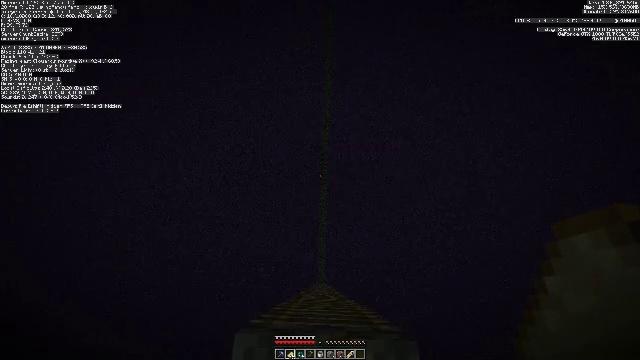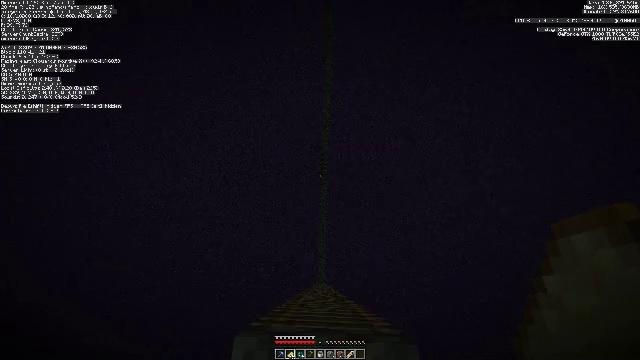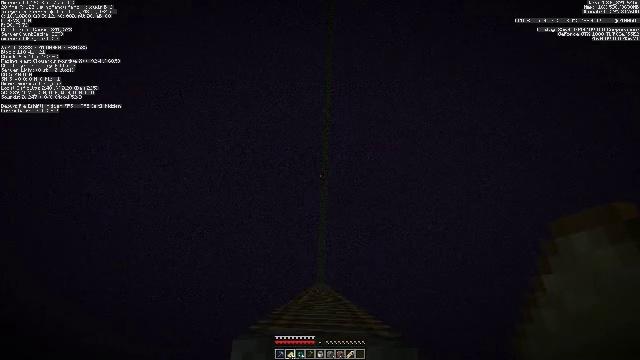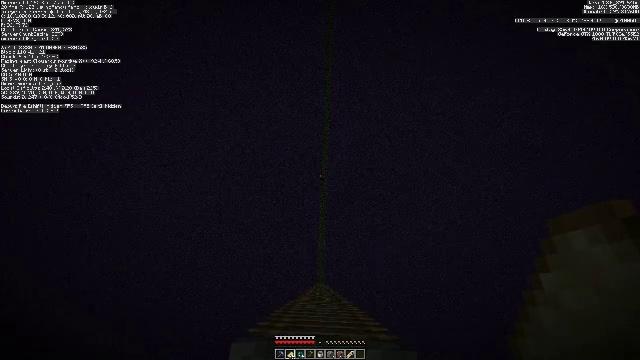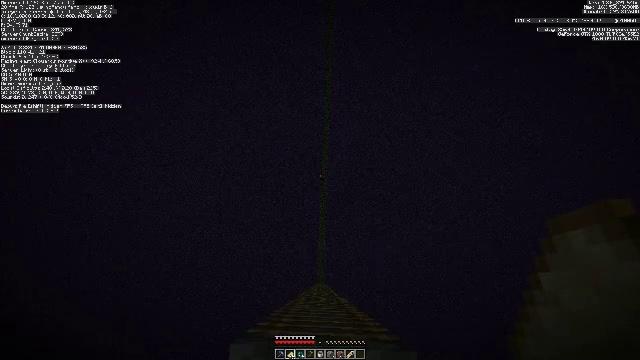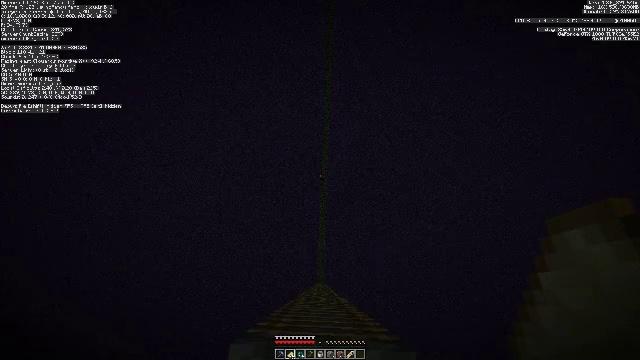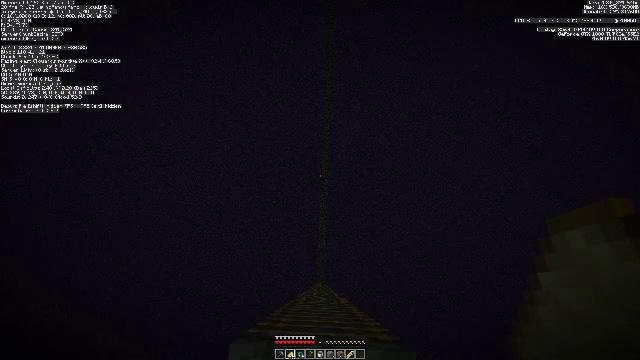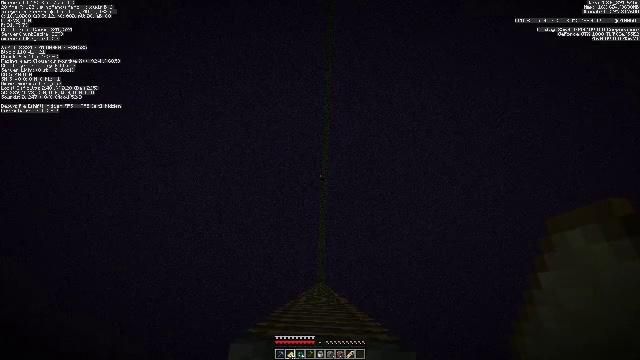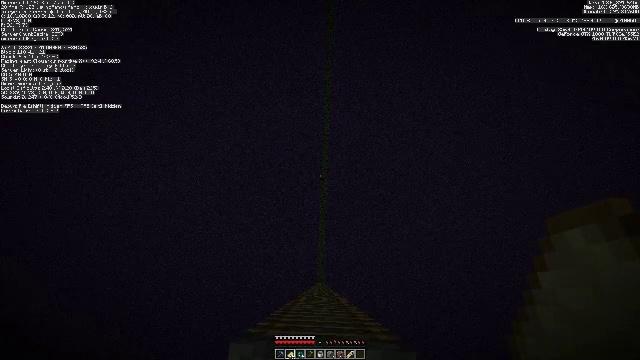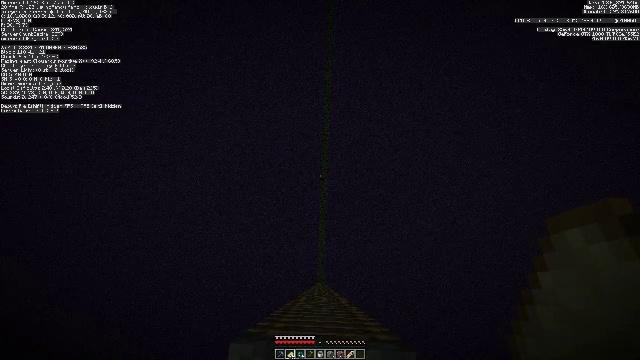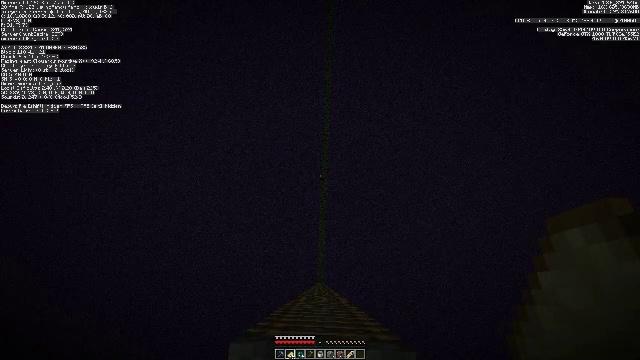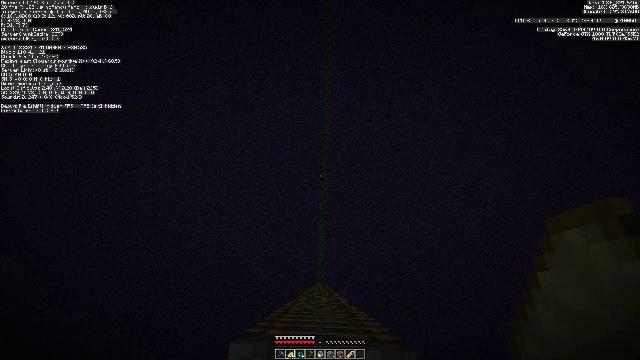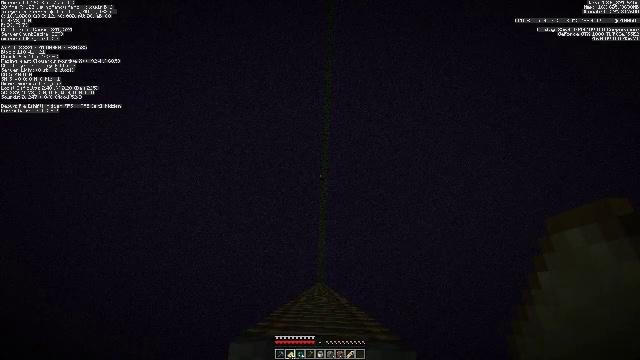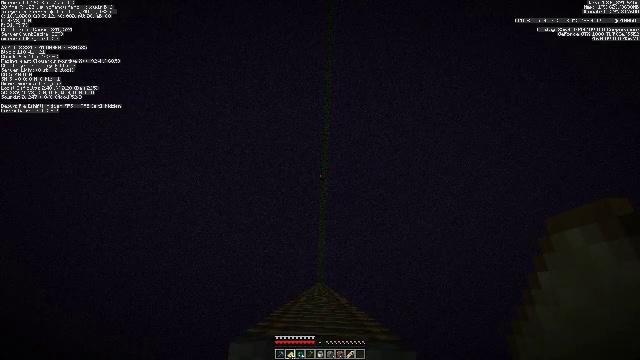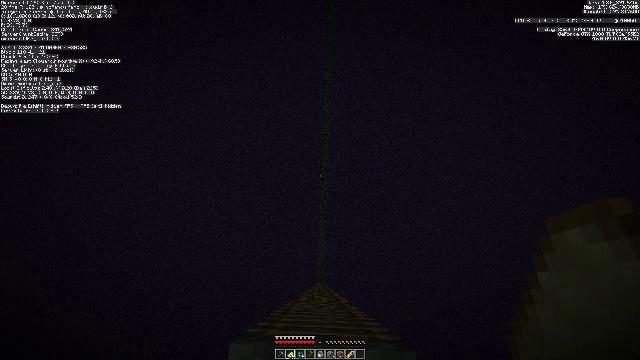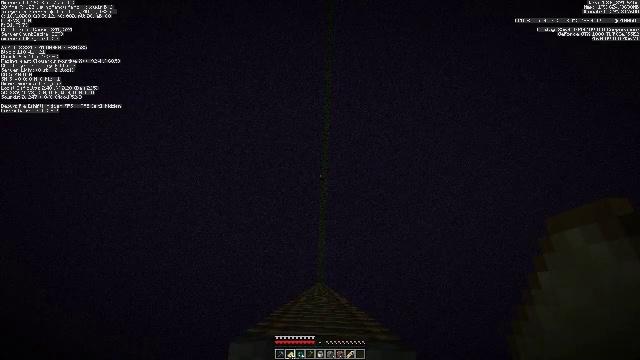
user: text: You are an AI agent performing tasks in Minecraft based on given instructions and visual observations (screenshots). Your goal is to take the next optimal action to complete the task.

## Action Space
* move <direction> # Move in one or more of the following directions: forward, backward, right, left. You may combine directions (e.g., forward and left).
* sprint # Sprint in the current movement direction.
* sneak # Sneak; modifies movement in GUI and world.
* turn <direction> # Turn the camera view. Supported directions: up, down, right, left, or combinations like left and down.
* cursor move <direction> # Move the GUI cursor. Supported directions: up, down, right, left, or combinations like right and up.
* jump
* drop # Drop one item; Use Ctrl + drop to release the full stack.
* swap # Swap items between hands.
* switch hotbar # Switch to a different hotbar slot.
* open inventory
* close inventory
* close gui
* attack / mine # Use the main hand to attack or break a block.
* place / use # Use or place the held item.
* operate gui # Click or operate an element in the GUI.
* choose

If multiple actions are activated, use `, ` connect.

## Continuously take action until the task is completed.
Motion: motion action
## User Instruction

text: Collect the white carpet by hitting it.
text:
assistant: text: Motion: no_op
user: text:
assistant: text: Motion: no_op
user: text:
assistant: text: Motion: no_op
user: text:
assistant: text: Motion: no_op
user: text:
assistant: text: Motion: no_op
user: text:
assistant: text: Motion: no_op
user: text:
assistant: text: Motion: no_op
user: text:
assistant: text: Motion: no_op
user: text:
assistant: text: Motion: no_op
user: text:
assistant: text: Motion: no_op
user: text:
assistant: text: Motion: no_op
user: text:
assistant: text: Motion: no_op
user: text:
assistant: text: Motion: no_op
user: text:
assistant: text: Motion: no_op
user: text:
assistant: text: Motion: no_op
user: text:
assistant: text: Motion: no_op
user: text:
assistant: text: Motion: no_op
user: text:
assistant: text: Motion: no_op
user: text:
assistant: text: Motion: move forward
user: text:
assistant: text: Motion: move forward
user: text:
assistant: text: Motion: no_op
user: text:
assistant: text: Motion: no_op
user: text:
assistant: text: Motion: no_op
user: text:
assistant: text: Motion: no_op
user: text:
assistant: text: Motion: move back
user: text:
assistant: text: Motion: move back
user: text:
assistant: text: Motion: no_op
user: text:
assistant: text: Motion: no_op
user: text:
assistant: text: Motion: no_op
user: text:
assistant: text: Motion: no_op